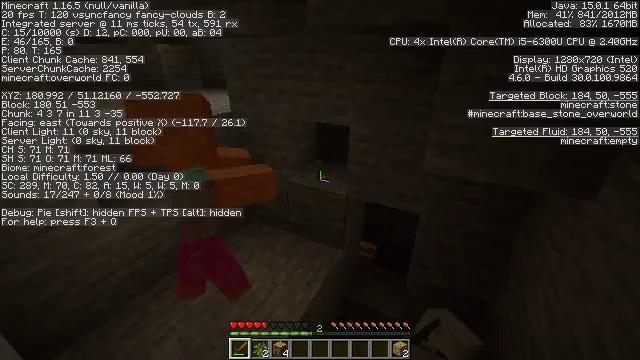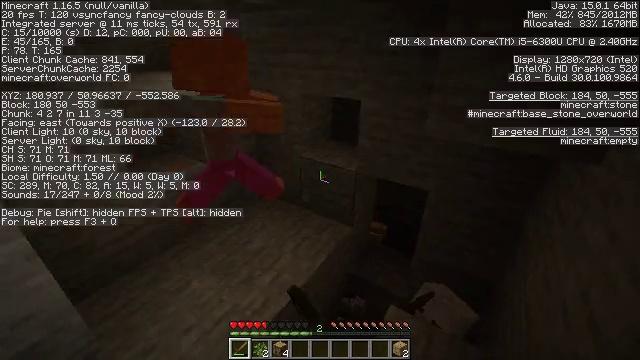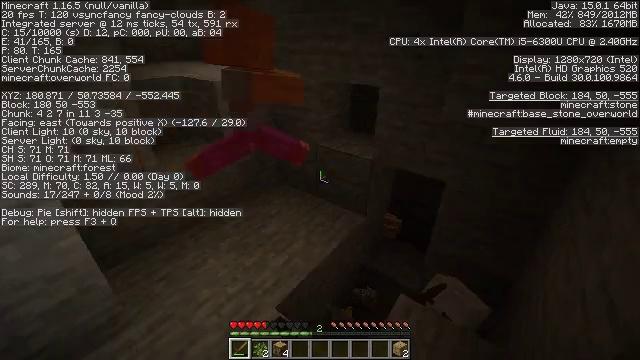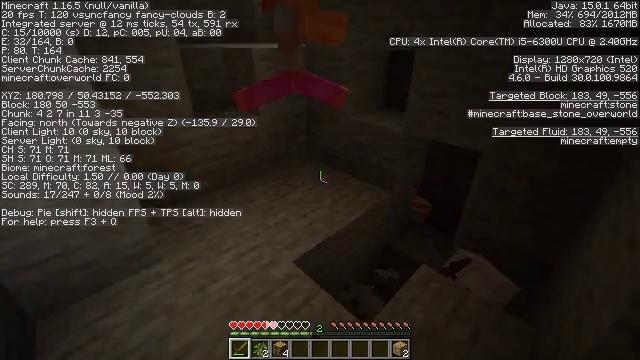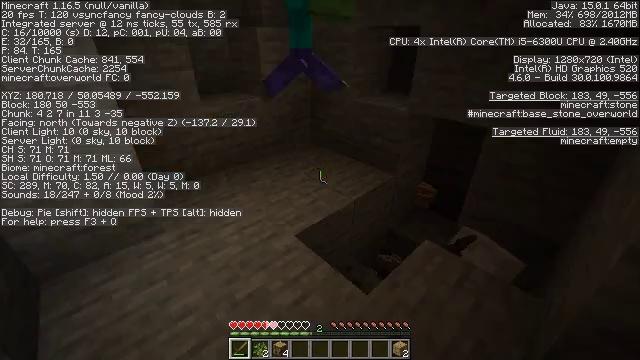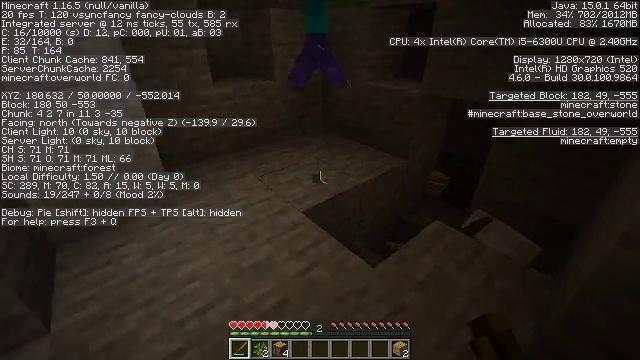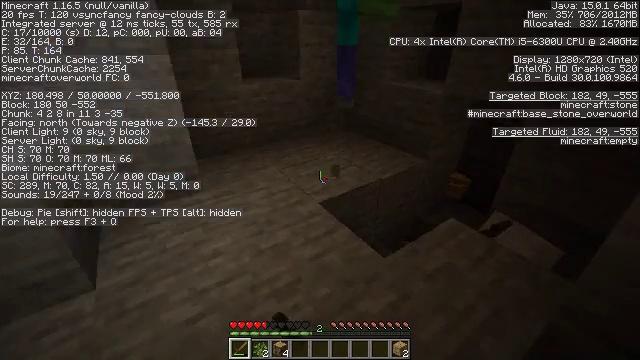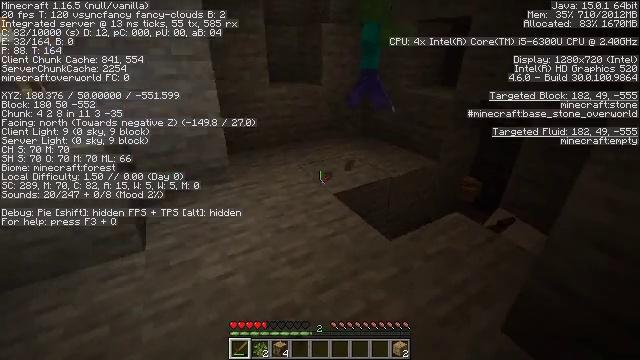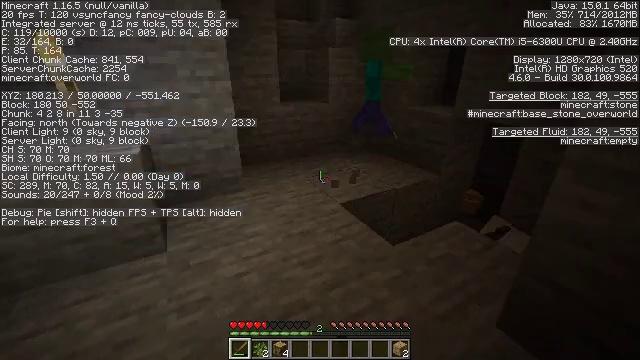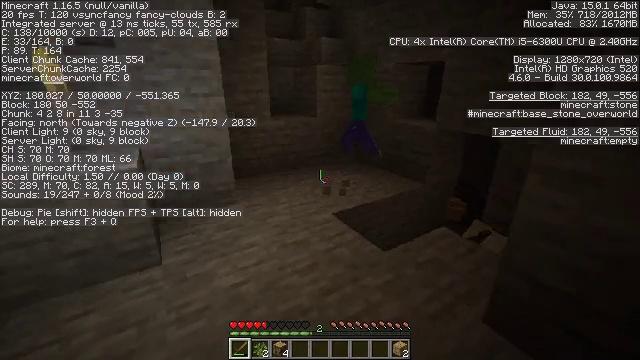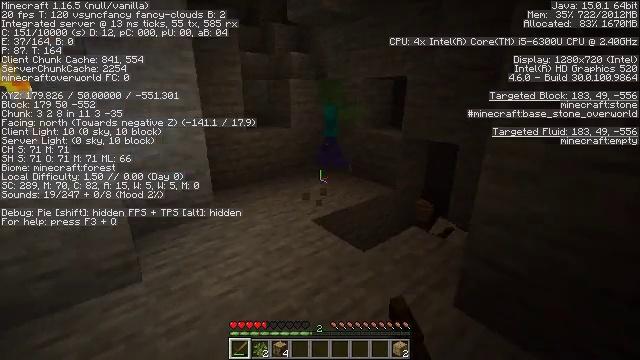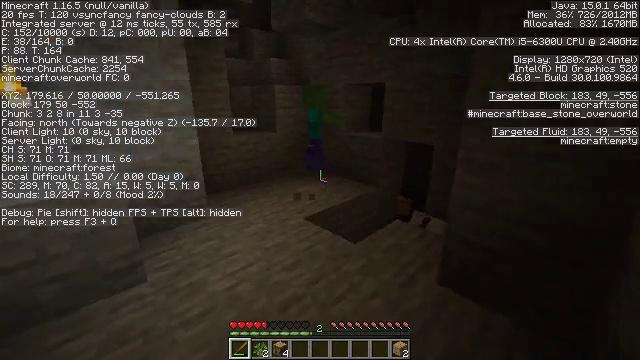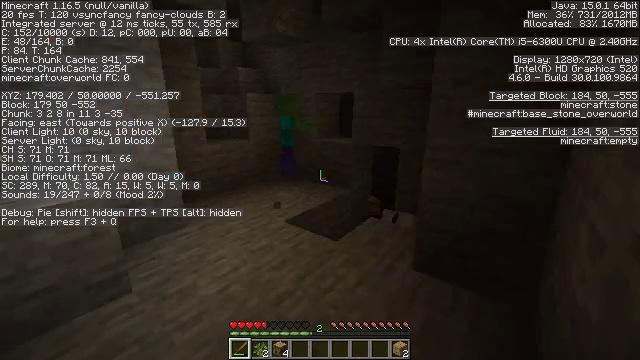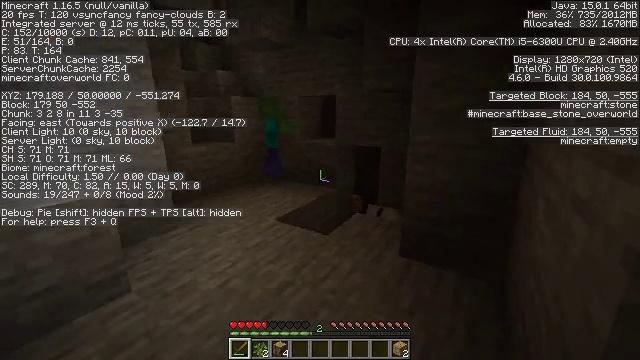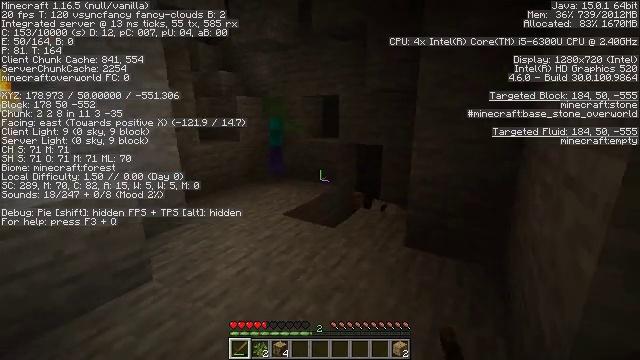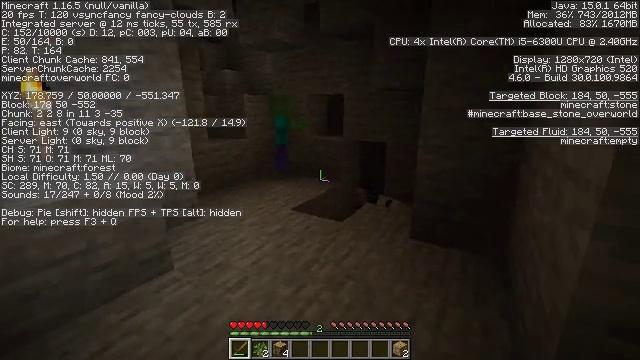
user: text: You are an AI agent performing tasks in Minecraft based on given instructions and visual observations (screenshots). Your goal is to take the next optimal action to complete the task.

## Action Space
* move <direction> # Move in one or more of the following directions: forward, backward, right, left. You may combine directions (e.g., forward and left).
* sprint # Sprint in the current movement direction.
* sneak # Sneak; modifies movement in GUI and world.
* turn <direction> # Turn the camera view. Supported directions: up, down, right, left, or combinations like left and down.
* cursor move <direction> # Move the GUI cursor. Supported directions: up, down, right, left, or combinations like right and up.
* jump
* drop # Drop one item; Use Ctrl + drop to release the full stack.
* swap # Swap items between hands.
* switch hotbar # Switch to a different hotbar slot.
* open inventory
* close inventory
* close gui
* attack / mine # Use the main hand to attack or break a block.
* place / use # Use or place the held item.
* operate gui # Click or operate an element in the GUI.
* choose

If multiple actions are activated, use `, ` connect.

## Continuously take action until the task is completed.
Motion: motion action
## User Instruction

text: Combat the zombie.
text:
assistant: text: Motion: move back, turn left and down, attack / mine
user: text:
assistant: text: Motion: move back, turn left, attack / mine
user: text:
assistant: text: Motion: move back, turn left
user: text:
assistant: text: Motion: move back, turn left, attack / mine
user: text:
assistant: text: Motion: move back, turn left, attack / mine
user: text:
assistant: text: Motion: move back, turn left, attack / mine
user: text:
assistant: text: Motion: move back, turn left and up, attack / mine
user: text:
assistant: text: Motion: move back and move left, turn left and up
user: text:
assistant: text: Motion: move back and move left, turn right and up, attack / mine
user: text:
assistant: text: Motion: move back and move left, turn right and up, attack / mine
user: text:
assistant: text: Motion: move back and move left, turn right, attack / mine
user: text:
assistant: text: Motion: move back and move left, turn right and up, attack / mine
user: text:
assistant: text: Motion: move back and move left, turn right
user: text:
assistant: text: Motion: move back and move left
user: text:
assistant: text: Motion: move back and move left, attack / mine
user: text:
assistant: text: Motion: move left, attack / mine
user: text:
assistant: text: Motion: move forward and move left, attack / mine
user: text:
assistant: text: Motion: move forward and move left, turn right
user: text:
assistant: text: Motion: move forward and move left, turn right
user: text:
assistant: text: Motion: move forward and move left, attack / mine
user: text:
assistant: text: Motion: move forward and move left, attack / mine
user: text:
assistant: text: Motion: move forward and move left, attack / mine
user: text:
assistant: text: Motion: move forward, attack / mine
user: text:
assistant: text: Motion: move forward
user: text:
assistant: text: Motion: move forward
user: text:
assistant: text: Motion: move forward
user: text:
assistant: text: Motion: move forward
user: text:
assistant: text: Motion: move forward
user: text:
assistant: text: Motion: move forward
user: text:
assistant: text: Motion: move forward